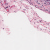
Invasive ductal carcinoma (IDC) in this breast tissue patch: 1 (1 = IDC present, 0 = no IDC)